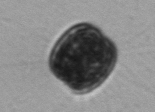
Label: Thalassiosira